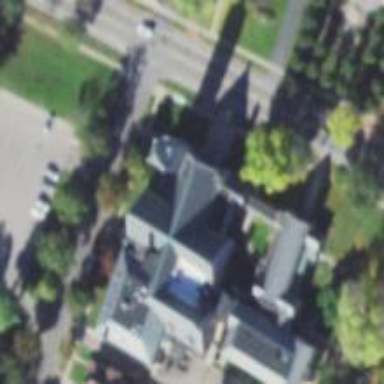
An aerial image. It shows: Building that serves as place of worship.